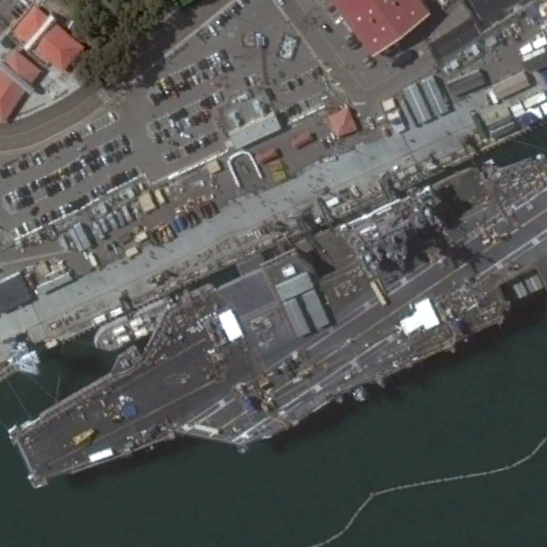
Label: aircraft_carrier